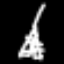
Label: The Eiffel Tower